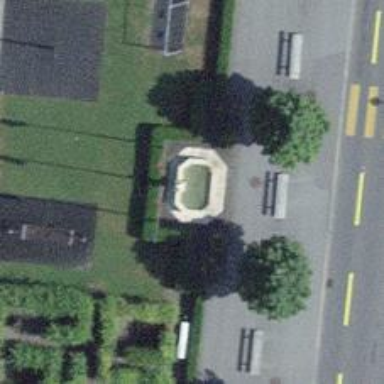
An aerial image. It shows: Beautiful fountain.